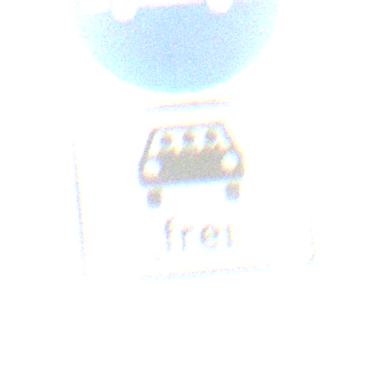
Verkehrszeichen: MehrfachbesetzePersonenkraftwagenFrei
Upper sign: Busssonderstreifen
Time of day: SunriseSunset
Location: Outdoor (Nature)
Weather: PartlyCloudy
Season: NotSpecified
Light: Natural